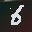
Label: 6